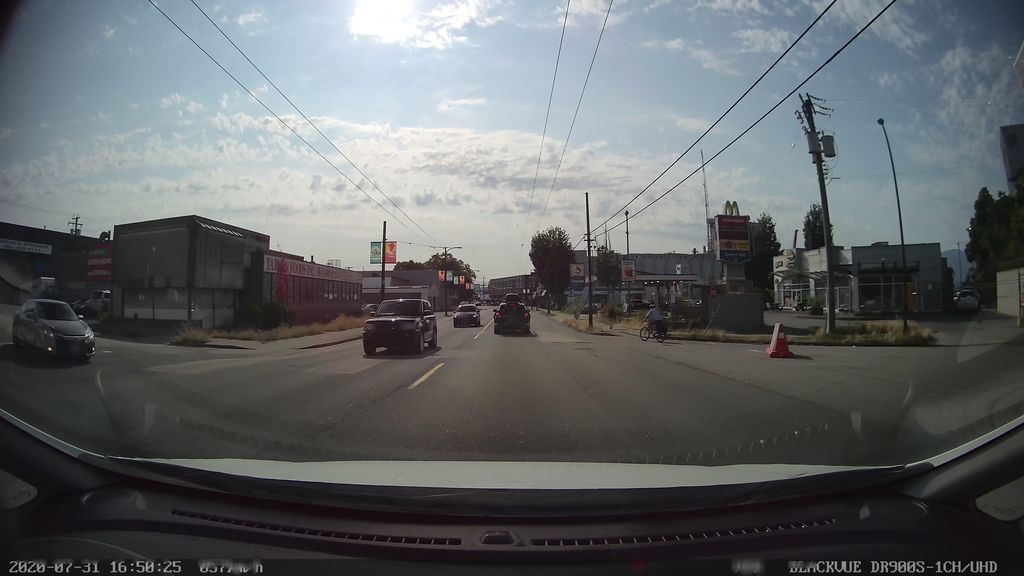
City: vancouver